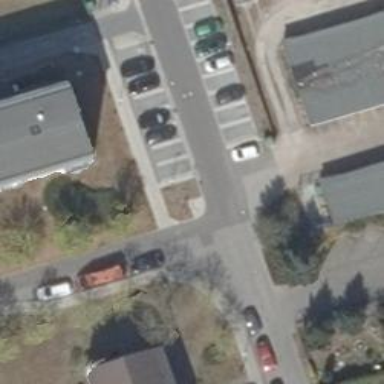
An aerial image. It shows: Smooth asphalt road in residential area.